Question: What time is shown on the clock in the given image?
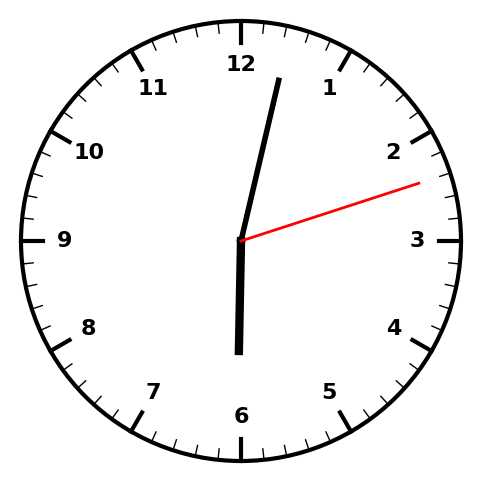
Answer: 06:02:12